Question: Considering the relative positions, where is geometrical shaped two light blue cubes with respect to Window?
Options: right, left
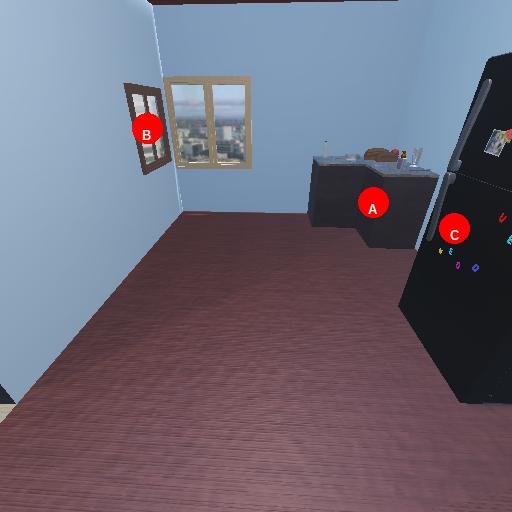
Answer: right